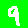
Digit: 9